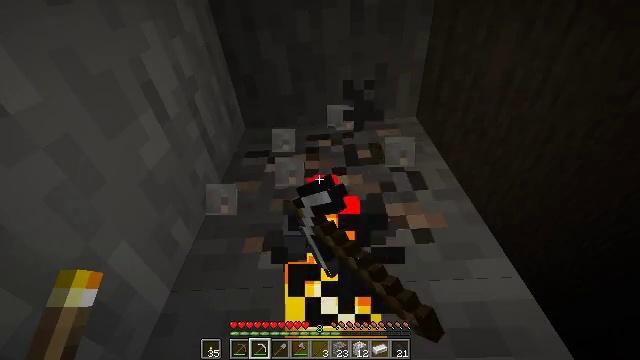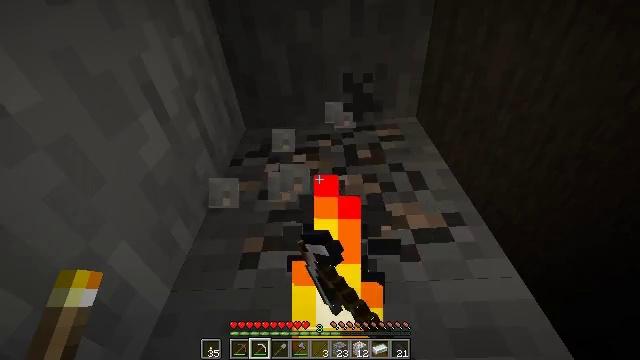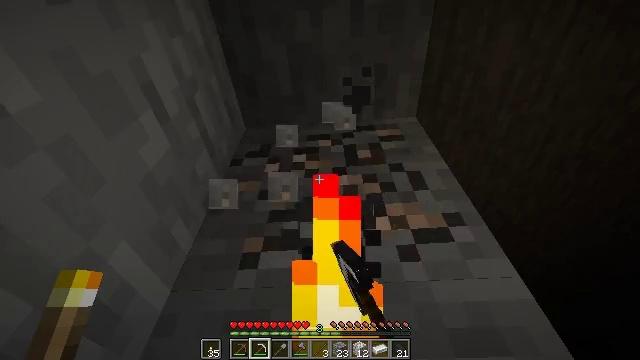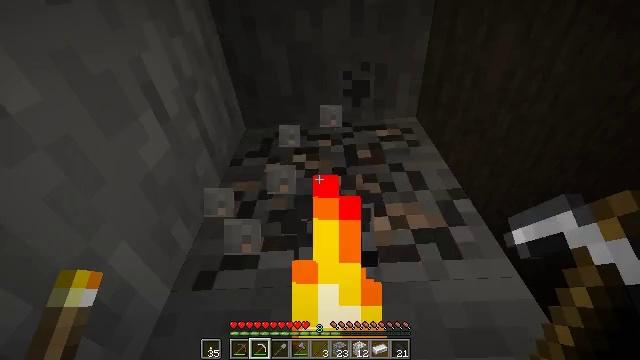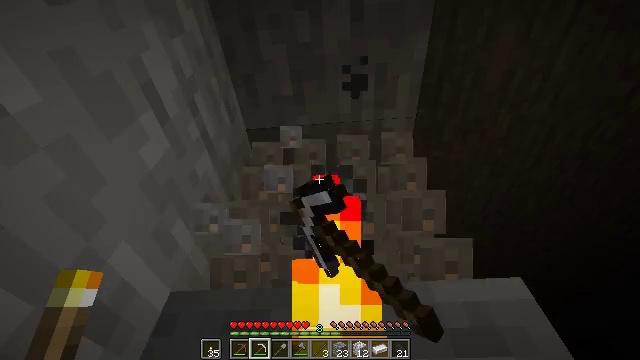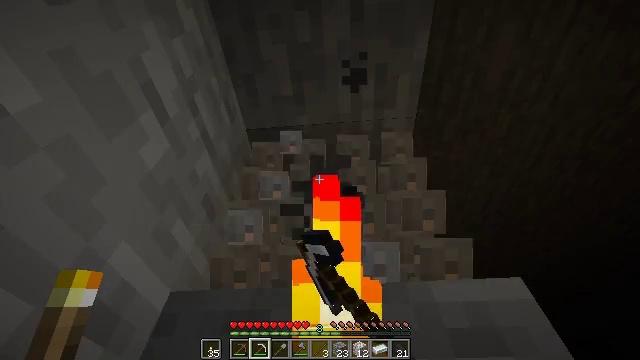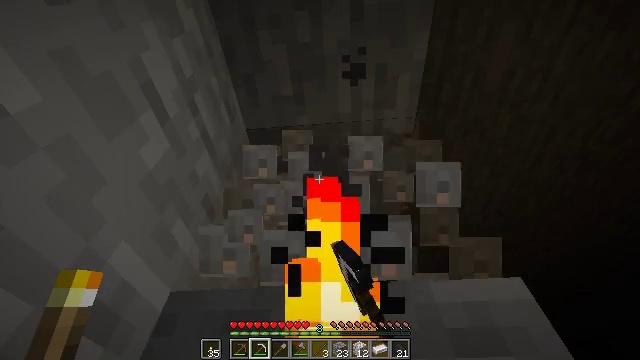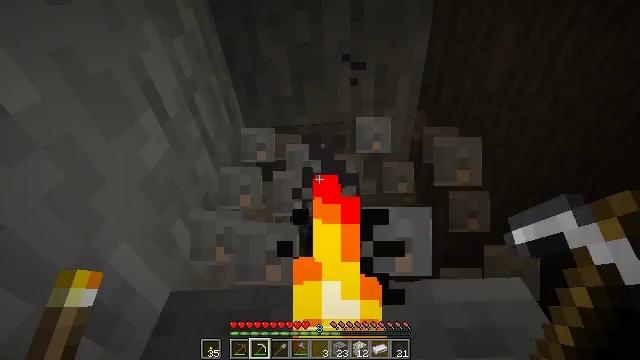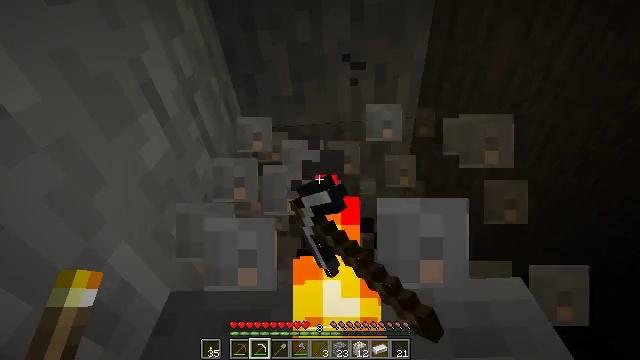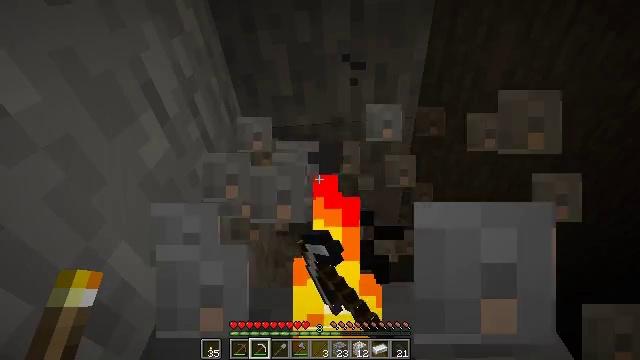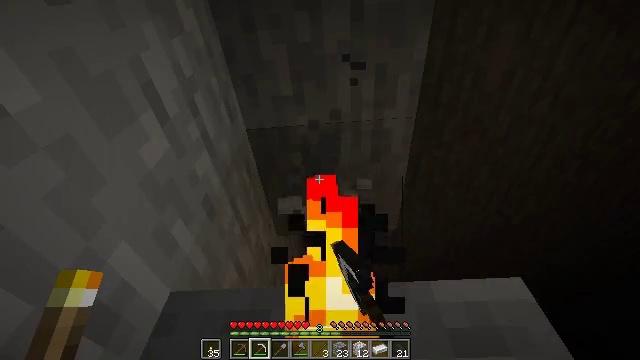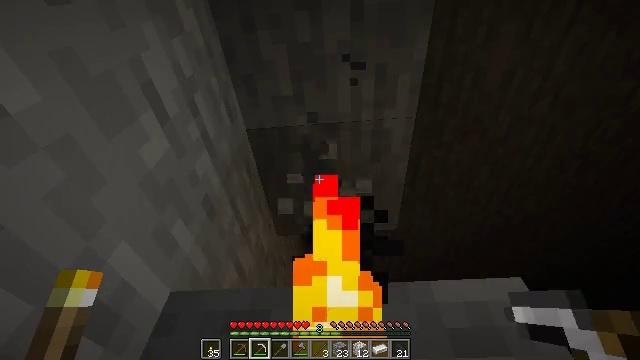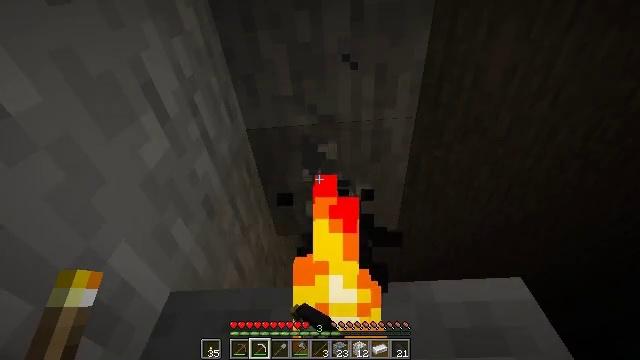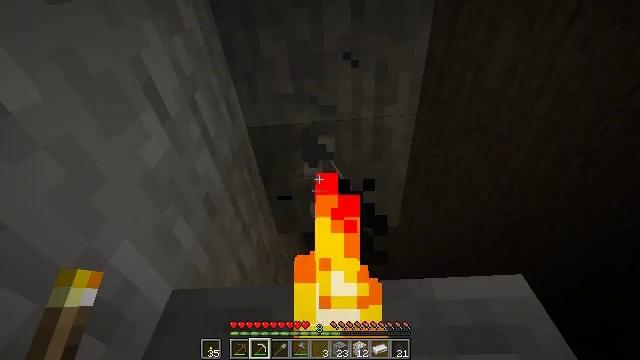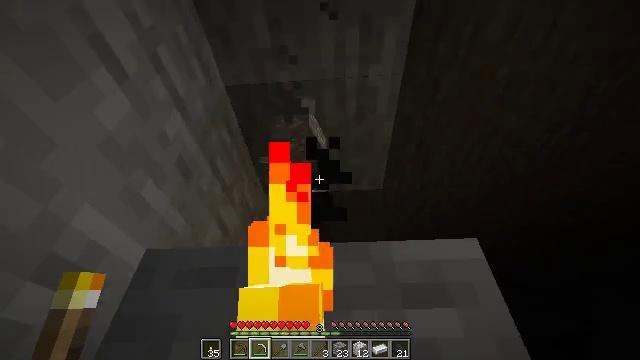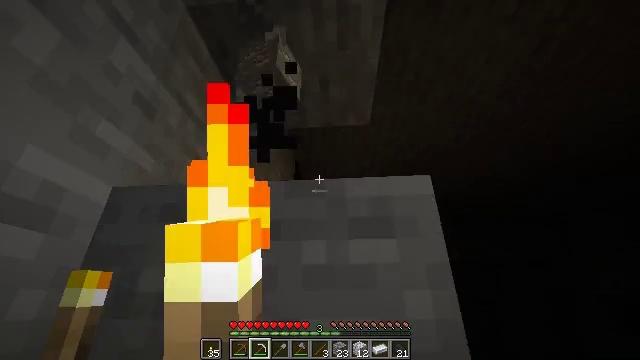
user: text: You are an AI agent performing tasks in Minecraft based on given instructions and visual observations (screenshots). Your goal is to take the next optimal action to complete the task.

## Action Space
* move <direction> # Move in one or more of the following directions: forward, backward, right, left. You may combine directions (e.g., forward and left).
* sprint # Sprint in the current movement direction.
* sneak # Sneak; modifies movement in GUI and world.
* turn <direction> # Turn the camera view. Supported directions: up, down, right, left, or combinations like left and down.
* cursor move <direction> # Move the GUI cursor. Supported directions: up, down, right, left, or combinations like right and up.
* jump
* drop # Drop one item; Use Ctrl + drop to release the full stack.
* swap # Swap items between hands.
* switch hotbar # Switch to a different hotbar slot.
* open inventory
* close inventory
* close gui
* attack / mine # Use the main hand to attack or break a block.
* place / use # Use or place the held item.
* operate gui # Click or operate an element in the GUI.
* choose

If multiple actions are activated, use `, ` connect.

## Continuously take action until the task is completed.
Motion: motion action
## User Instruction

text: Dig up the stone with a tool.
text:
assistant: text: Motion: attack / mine
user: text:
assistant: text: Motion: attack / mine
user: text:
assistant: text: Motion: attack / mine
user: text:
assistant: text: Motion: attack / mine
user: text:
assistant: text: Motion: attack / mine
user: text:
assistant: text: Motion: attack / mine
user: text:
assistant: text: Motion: attack / mine
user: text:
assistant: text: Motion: attack / mine
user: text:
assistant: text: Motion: attack / mine
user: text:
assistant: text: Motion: attack / mine
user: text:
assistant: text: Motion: attack / mine
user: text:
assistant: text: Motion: attack / mine
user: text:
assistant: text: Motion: move right
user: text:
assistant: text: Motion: move right, turn down
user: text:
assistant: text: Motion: move right, turn down
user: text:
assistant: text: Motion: move right, turn left and down
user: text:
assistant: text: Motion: turn down
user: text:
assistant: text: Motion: no_op
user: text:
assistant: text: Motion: no_op
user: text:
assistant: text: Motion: turn left and up
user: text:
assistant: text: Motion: turn left
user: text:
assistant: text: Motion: turn left
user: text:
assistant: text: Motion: turn left and down
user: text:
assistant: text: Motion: turn left and down
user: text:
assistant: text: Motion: no_op
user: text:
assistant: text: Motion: turn left
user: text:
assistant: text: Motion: turn left and down
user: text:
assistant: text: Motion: no_op
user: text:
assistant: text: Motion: no_op
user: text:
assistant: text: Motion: turn down